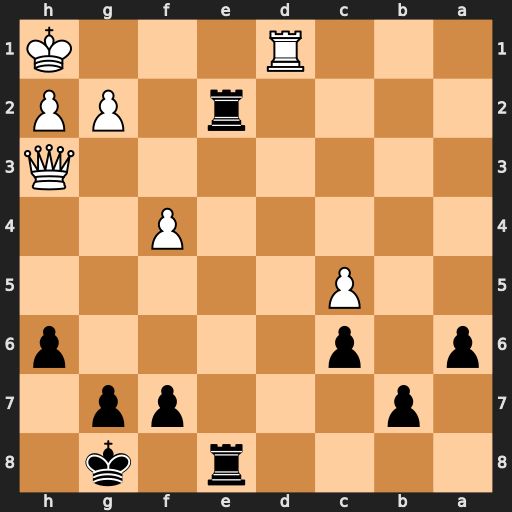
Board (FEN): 4r1k1/1p3pp1/p1p4p/2P5/5P2/7Q/4r1PP/3R3K
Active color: b
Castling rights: -
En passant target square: -
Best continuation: Re1+ Rxe1 Rxe1#